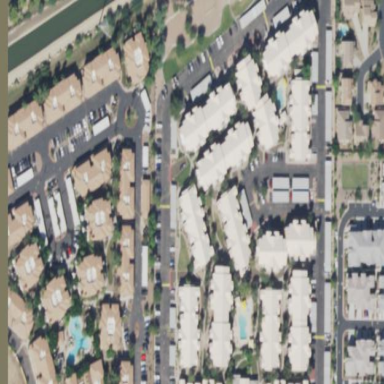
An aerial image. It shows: Residential area with apartments.